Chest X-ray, PA view. Patient: 26 years old, sex F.
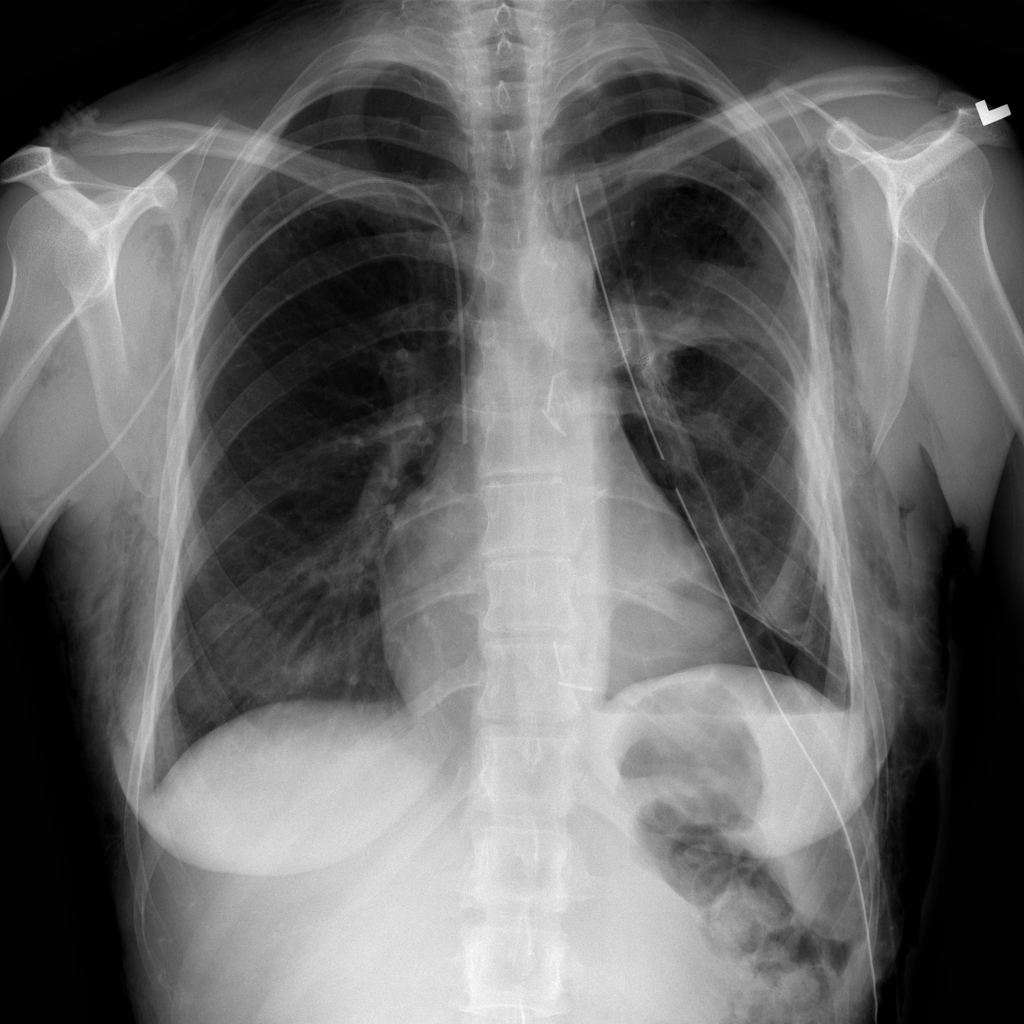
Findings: Emphysema, Pneumothorax